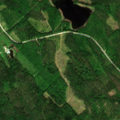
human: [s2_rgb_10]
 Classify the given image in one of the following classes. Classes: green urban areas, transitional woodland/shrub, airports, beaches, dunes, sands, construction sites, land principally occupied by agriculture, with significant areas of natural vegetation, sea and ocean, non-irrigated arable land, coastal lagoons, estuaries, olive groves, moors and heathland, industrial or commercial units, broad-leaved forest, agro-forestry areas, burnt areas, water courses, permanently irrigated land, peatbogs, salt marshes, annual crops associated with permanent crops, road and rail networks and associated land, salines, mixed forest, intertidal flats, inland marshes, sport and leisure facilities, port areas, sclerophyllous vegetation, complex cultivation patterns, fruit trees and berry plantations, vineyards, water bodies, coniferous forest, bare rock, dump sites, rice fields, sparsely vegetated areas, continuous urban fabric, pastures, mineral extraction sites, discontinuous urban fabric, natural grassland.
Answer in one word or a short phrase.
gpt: coniferous forest, mixed forest